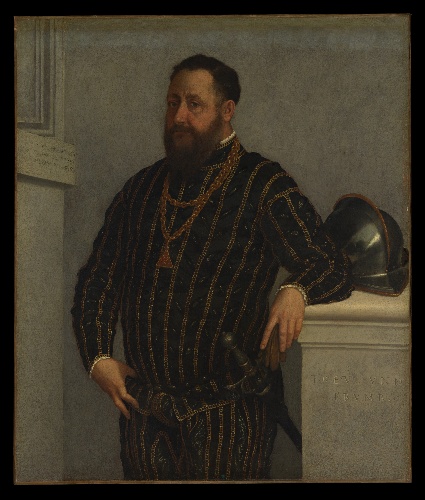
Title: Portrait of a Man
Artist: Giovanni Battista Moroni
Artist bio: Italian, Albino, no later than 1524–1578 Albino
Object type: Painting
Classification: Paintings
Medium: Oil on canvas
Dimensions: 48 x 40 1/2 in. (121.9 x 102.9 cm)
Department: European Paintings
Credit line: Theodore M. Davis Collection, Bequest of Theodore M. Davis, 1915
Accession year: 1930
Repository: Metropolitan Museum of Art, New York, NY
Tags: Men|Portraits|Helmets